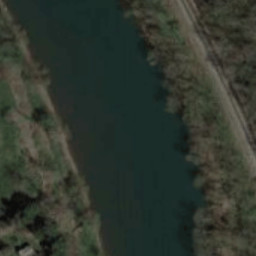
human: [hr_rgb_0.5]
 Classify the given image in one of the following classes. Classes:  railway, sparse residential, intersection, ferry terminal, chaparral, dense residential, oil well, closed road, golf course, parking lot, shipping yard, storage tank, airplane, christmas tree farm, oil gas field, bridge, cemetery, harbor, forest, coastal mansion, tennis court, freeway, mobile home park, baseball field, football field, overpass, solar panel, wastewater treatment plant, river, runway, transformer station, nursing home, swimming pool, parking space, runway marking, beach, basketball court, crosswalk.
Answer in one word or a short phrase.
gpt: river